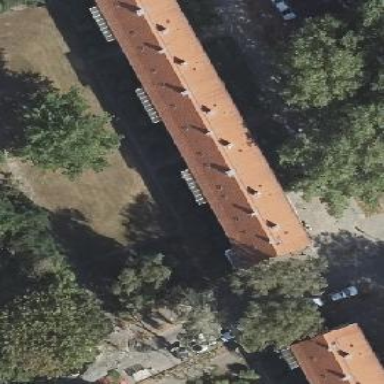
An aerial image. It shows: Gabled roof on building that houses apartments.